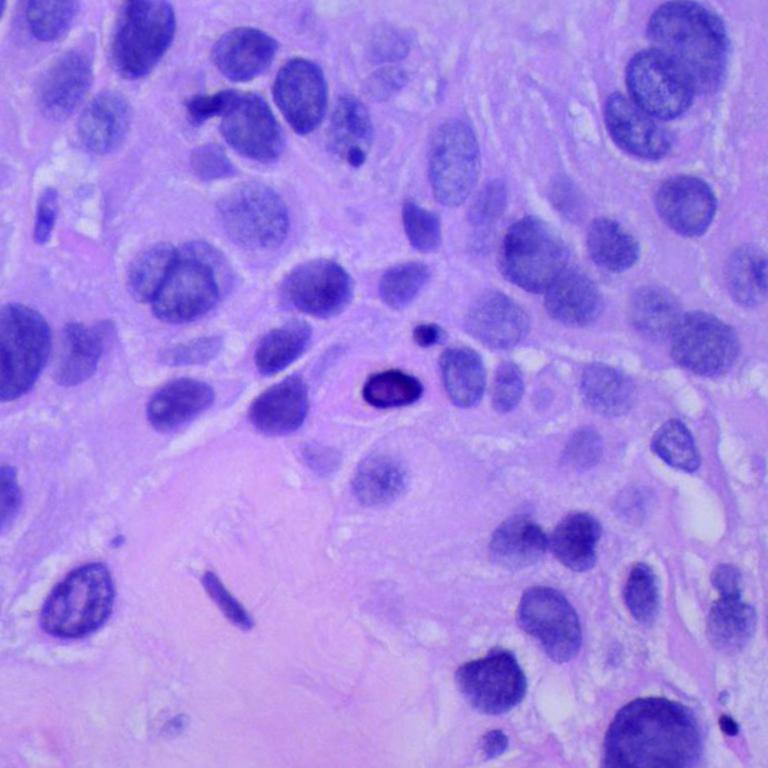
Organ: lung
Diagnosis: squamous carcinomas